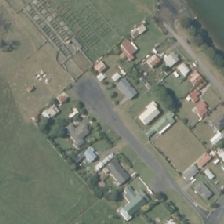
Land cover: urban_build_up